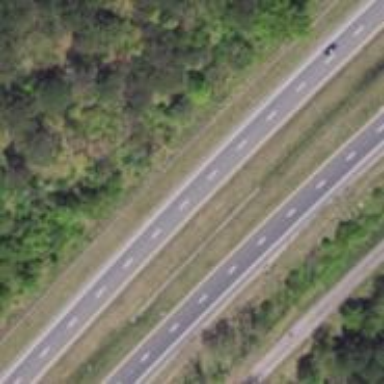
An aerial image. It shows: Motorway.